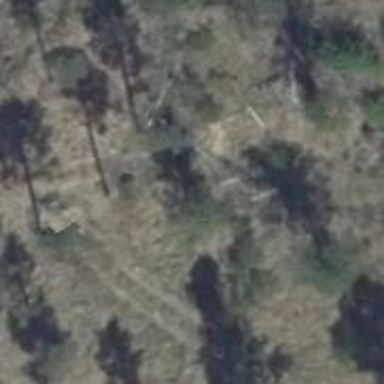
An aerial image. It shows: Hunting stand.